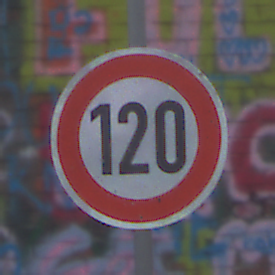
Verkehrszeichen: Geschwindigkeit120
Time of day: MorningAfternoon
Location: Outdoor (Suburban)
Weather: Overcast
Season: NotSpecified
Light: Natural